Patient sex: M
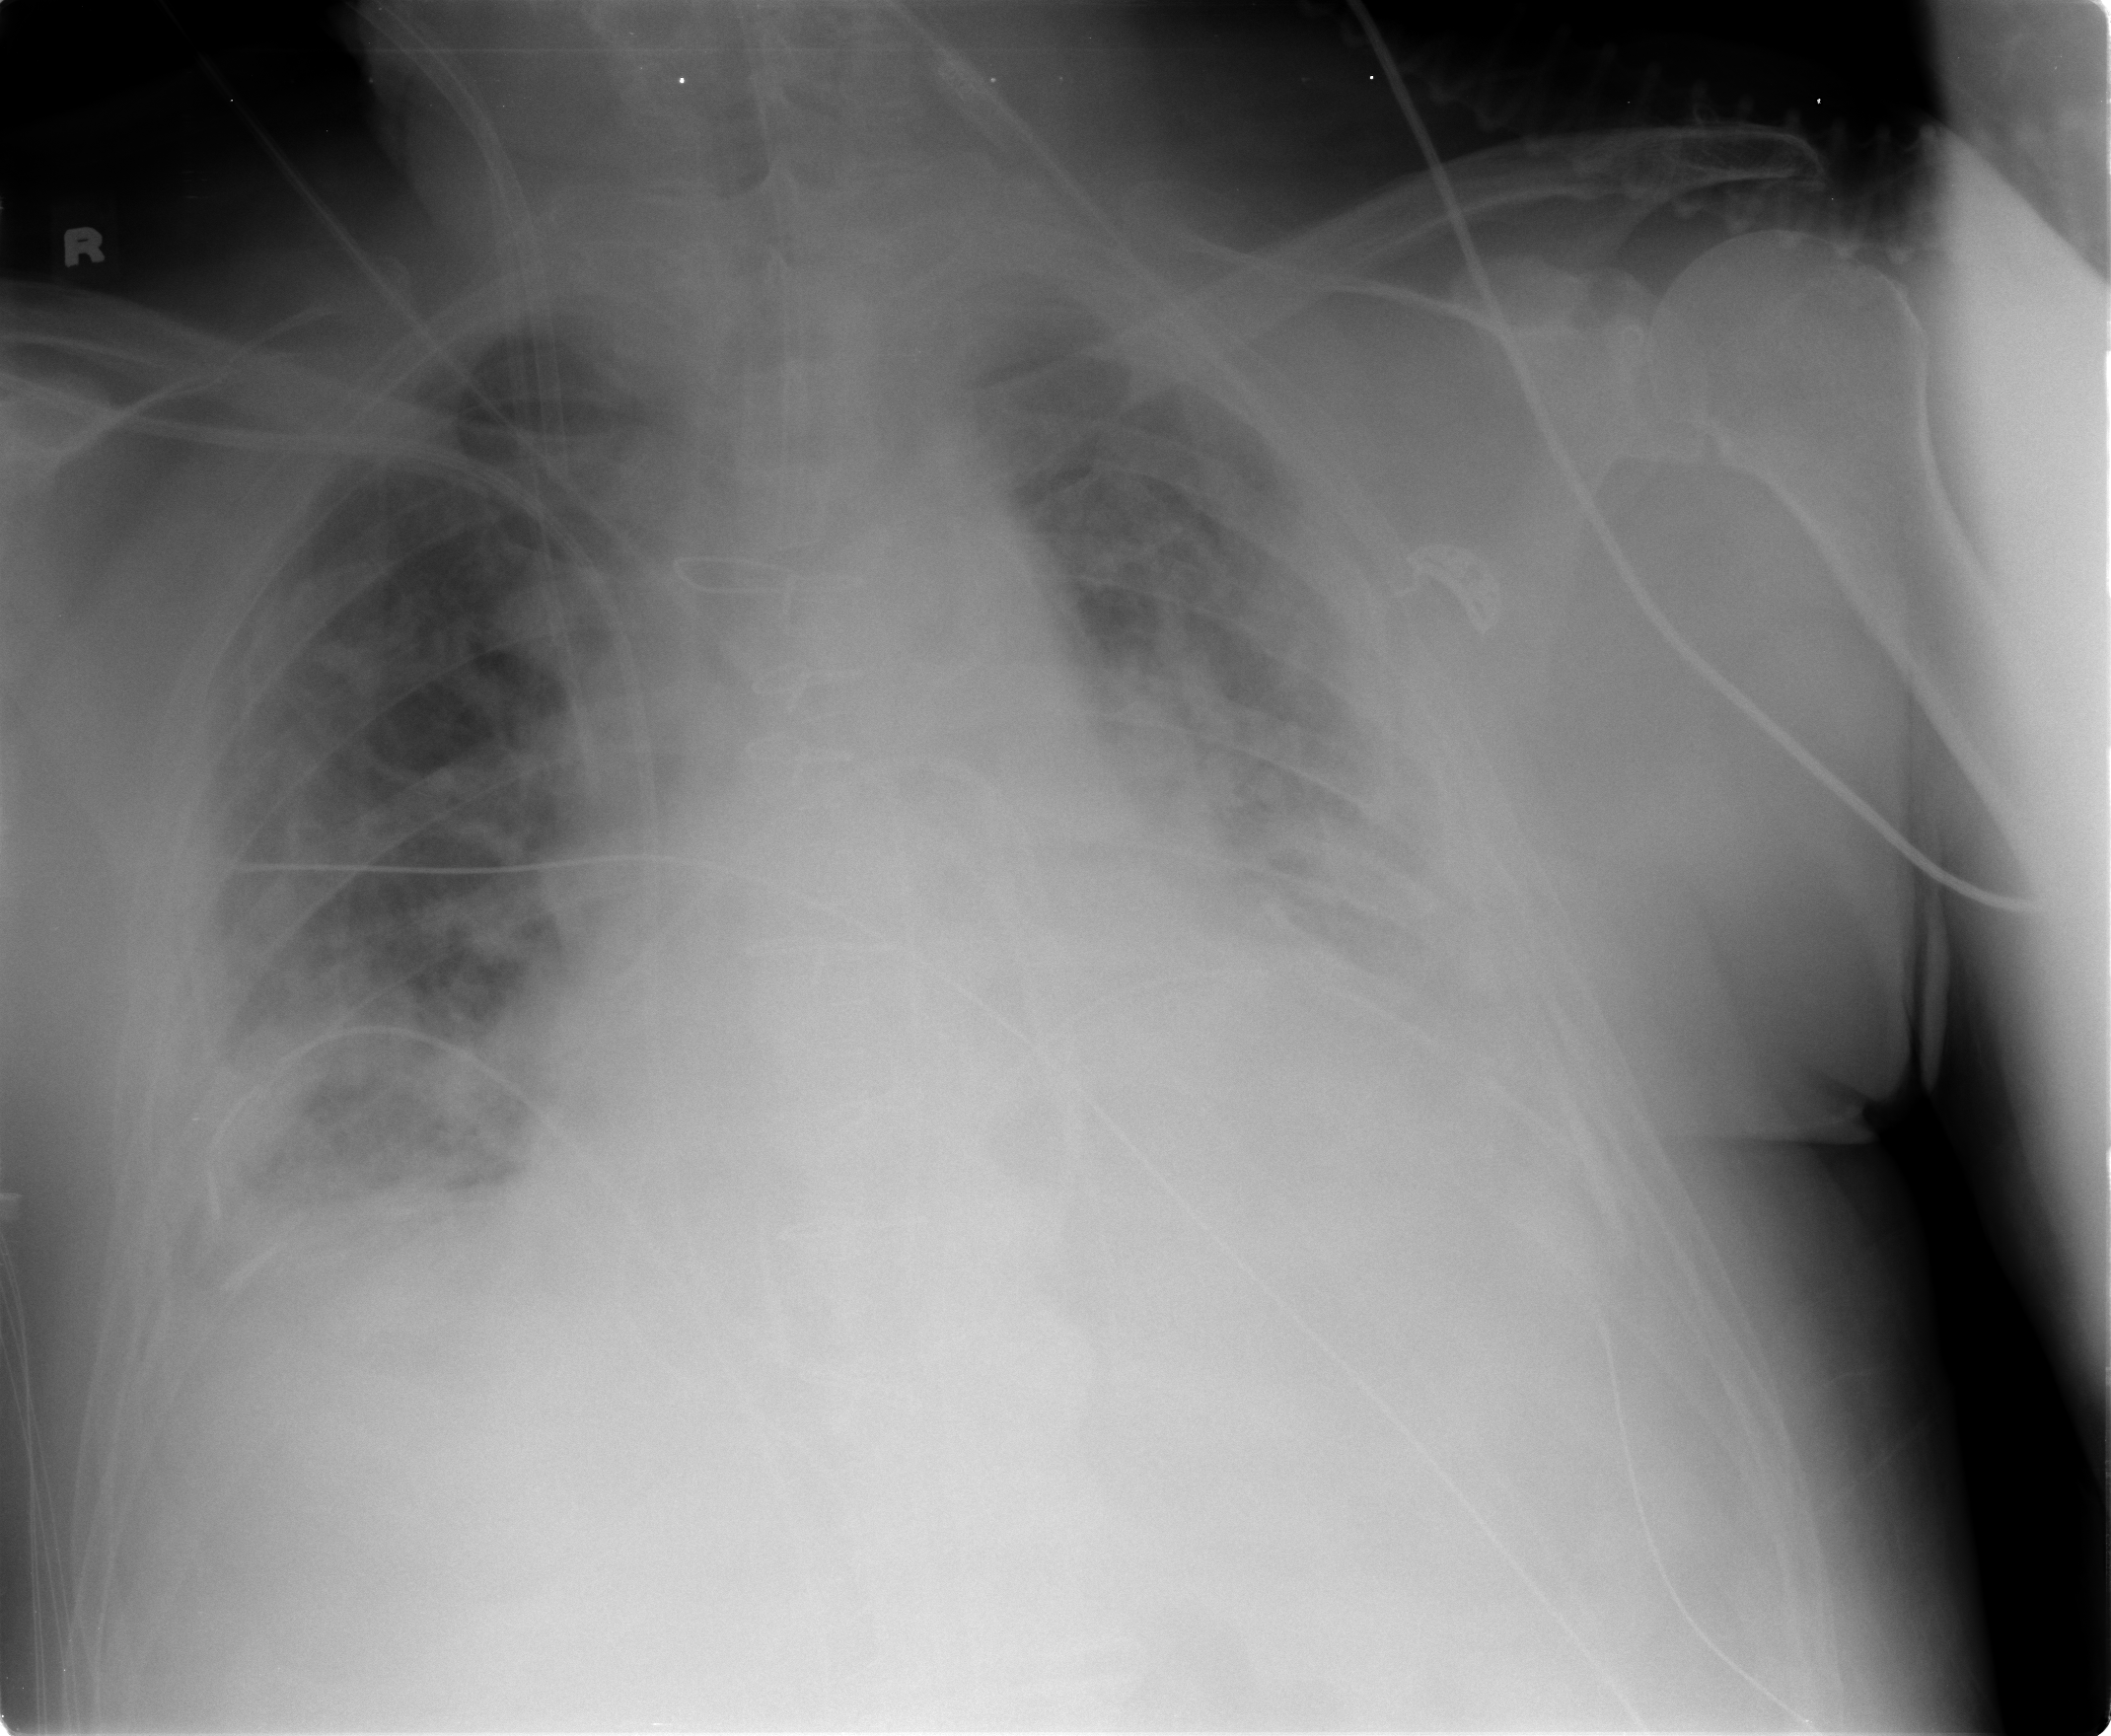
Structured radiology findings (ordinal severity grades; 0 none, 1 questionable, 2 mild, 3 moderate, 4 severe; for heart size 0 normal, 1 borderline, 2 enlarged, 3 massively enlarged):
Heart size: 2
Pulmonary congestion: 2
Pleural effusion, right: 1
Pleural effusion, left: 2
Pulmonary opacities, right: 2
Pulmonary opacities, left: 2
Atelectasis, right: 2
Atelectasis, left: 3